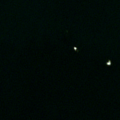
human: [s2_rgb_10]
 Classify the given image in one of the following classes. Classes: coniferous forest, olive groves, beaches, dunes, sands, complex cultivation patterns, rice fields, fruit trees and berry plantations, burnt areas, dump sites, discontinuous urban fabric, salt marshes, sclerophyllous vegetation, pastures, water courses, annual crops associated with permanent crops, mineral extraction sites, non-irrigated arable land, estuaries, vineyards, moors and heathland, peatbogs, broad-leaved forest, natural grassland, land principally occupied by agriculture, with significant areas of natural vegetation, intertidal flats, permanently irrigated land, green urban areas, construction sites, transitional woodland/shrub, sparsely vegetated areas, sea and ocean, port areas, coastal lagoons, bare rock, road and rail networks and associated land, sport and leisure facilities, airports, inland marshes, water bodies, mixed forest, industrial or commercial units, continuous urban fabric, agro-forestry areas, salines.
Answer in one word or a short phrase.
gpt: sea and ocean